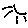
Label: sun